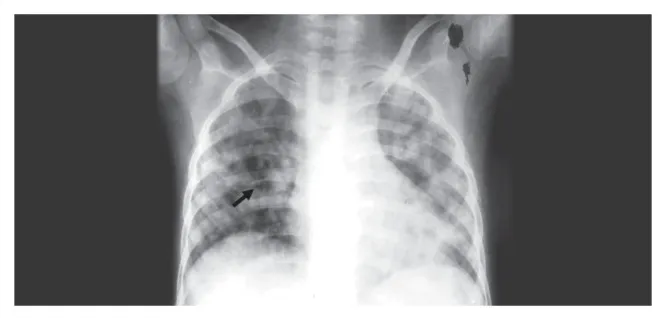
Chest radiograph of a 12-year-old female, shows bilateral air space opacities with few cystic lucencies in the right perihilar region (black arrow).
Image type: radiology (x_ray)